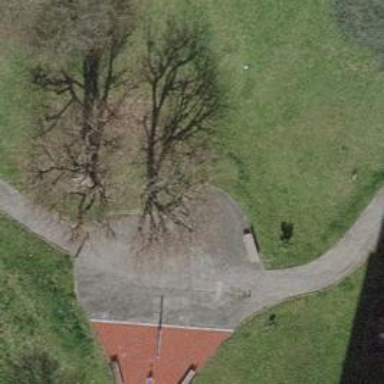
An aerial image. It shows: Pedestrian road.